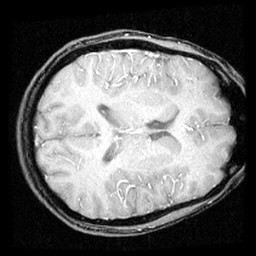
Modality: inplaneT1
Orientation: axial
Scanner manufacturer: ge
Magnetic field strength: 3 T
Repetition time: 0.2 s
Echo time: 0.0036 s